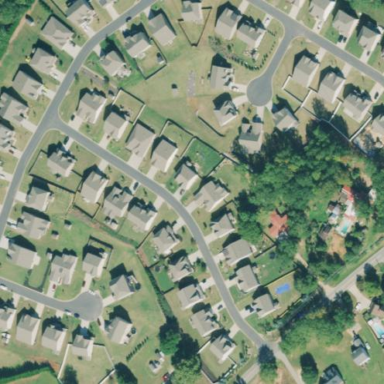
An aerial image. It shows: Residential neighbourhood.